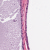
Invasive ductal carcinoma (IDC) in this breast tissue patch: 0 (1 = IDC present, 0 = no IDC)